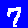
Digit: 7